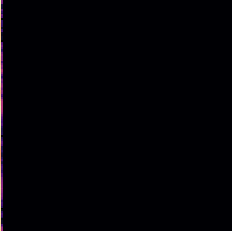
Sound class: Clock tick